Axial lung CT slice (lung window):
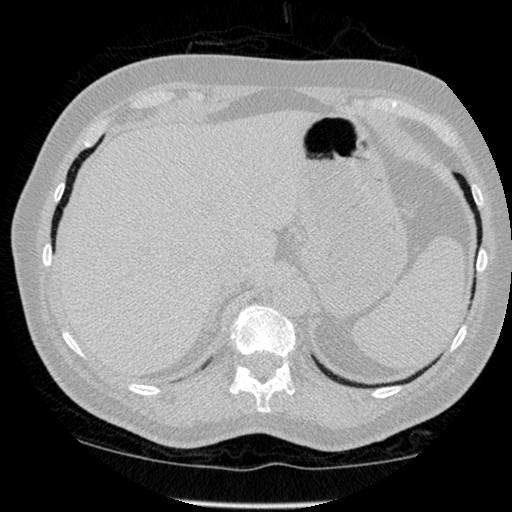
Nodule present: no